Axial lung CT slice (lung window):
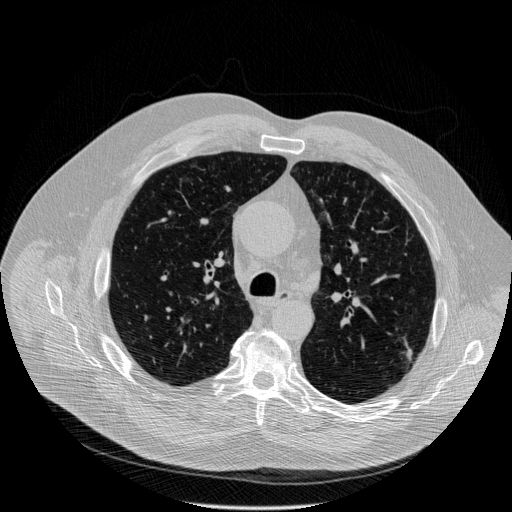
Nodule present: yes
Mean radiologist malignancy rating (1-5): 4